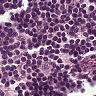
Metastatic tissue present: no